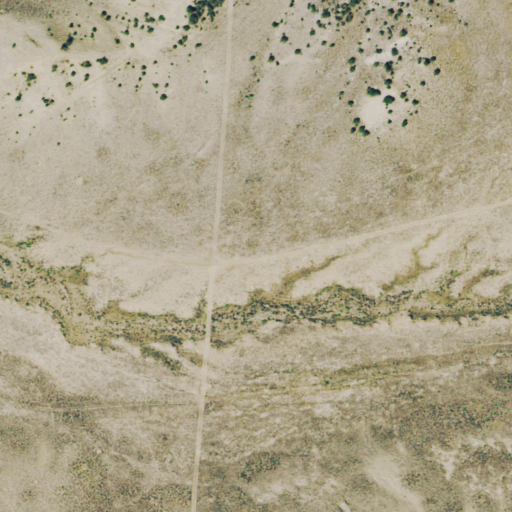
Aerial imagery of valley in Wyoming named Devils Canyon containing only shrub